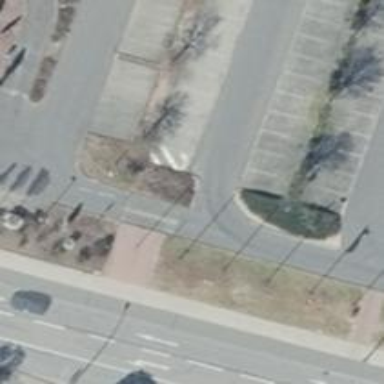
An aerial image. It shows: Paved parking aisle designated as service road.